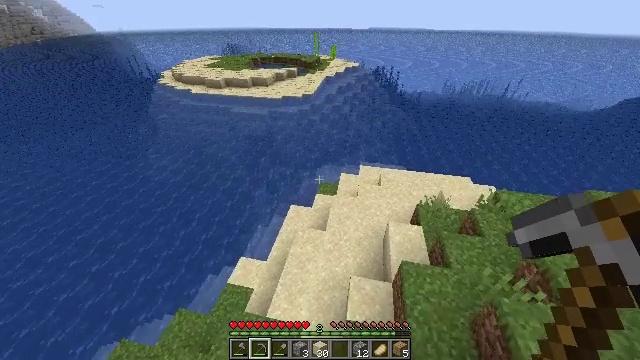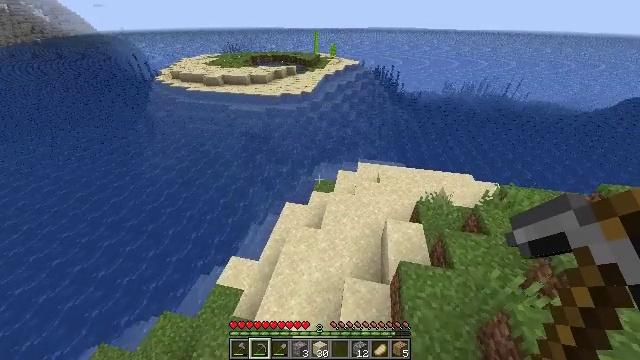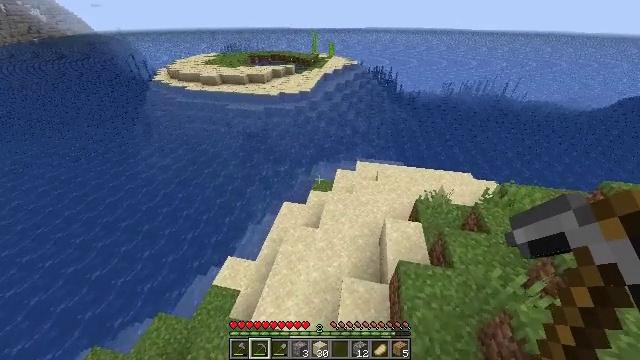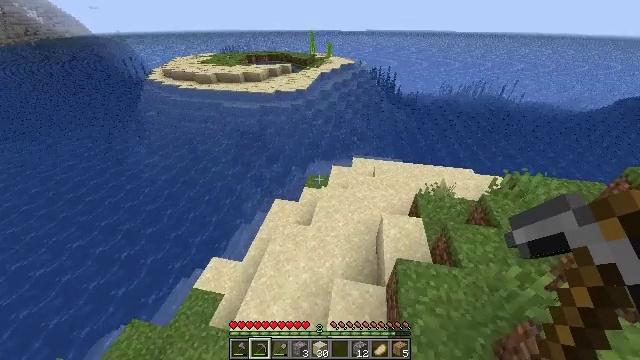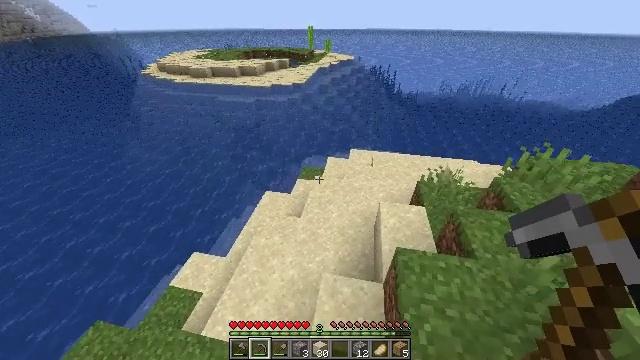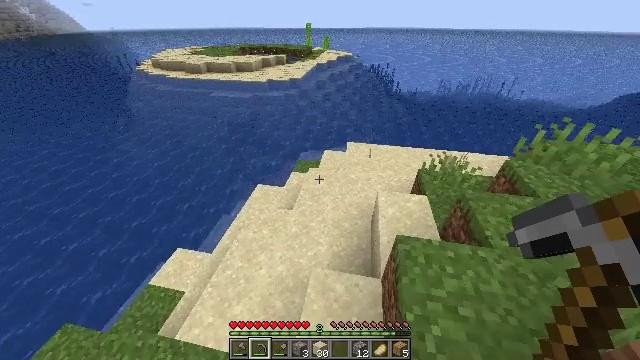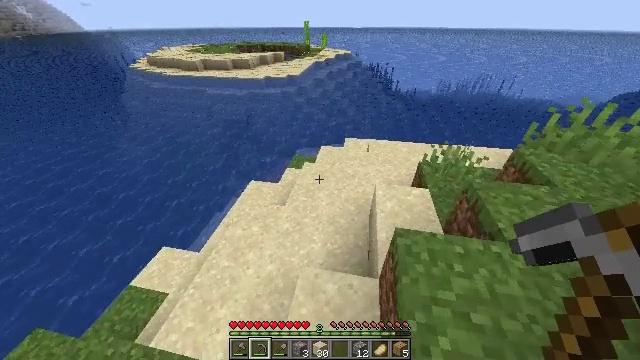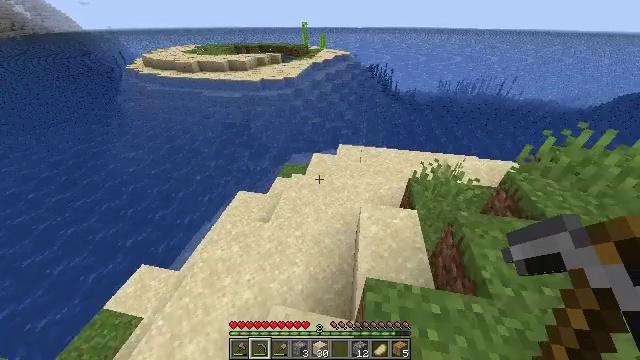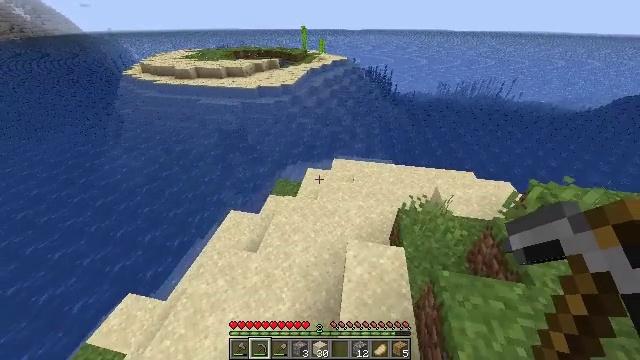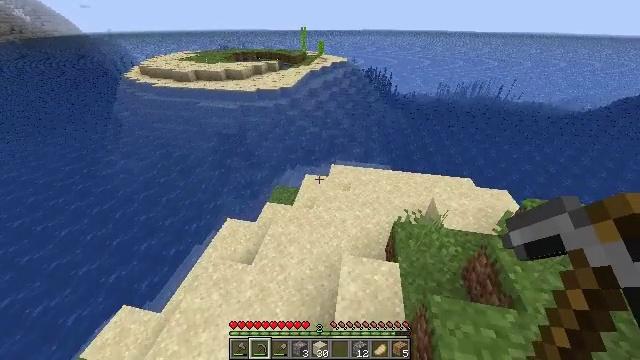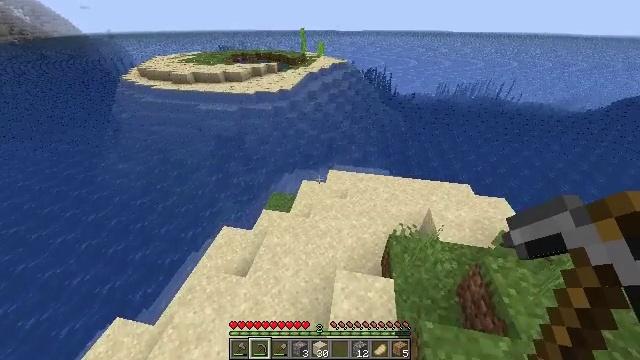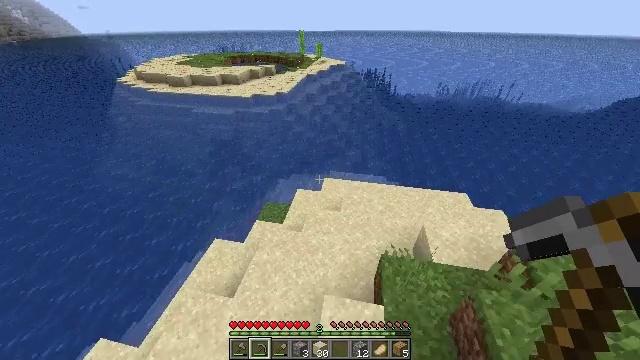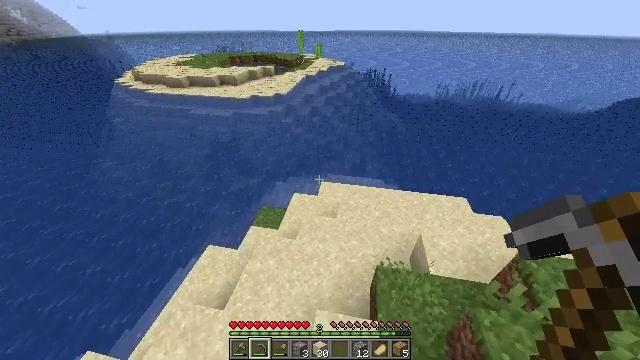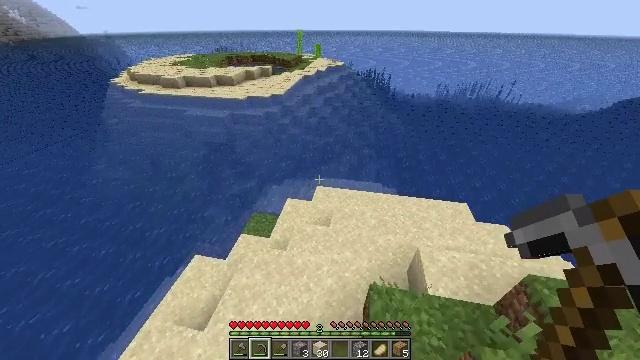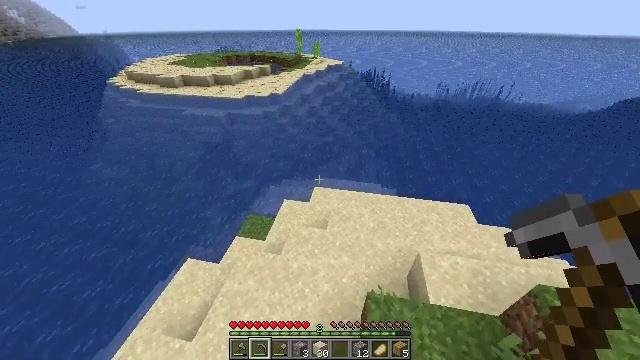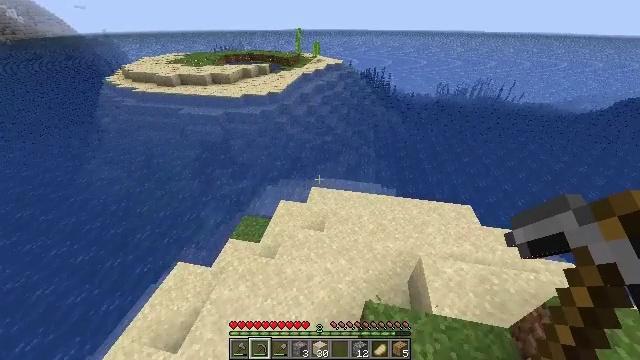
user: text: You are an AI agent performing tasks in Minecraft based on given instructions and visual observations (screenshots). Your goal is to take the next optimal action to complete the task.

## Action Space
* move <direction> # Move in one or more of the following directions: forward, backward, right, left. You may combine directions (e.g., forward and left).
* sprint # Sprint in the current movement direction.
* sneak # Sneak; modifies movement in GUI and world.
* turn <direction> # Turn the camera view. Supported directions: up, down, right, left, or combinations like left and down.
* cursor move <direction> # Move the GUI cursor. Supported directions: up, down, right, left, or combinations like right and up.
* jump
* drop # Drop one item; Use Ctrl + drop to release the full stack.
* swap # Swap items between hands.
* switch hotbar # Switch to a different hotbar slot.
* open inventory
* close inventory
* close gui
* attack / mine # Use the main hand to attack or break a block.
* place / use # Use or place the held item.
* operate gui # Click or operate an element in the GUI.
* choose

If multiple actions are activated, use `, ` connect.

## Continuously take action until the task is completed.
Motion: motion action
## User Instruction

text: Break the sugar cane.
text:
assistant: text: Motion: move forward and move right, sprint
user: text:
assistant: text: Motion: move forward and move right, sprint
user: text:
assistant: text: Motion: move forward and move right, sprint
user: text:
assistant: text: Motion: move forward and move right, sprint
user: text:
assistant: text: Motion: move forward and move right, sprint
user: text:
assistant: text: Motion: move forward and move right, sprint
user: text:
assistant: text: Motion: move forward and move right, sprint, jump
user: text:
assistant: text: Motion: move forward and move right, sprint, jump
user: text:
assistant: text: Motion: move forward and move right, sprint, jump
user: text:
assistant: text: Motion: move forward and move right, sprint, jump
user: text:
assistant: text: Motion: move forward and move right, sprint
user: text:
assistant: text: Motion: move forward, sprint
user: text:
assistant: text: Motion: move forward, sprint
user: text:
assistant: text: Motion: move forward, sprint
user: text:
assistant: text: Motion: move forward, sprint
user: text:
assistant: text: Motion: move forward, sprint
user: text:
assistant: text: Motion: move forward, sprint
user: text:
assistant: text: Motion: move forward, sprint
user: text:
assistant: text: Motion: move forward, sprint
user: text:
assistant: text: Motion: move forward, sprint
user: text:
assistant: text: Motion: move forward, sprint, jump
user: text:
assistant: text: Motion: move forward, sprint, jump
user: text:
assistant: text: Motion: move forward, sprint, jump
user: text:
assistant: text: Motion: move forward, sprint, jump
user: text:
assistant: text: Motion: move forward and move right, sprint
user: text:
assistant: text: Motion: move forward and move right, sprint
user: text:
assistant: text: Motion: move forward and move right, sprint
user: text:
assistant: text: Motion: move forward, sprint
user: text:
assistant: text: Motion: move forward, sprint
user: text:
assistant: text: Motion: move forward, sprint